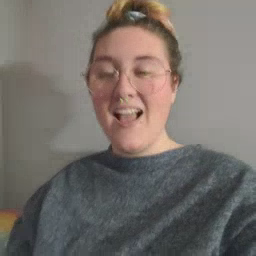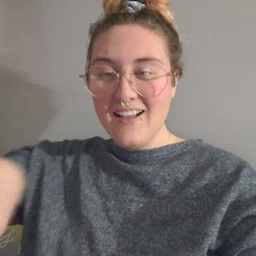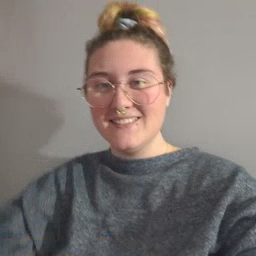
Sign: weus